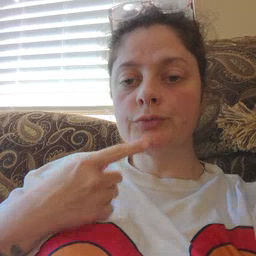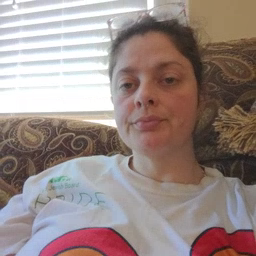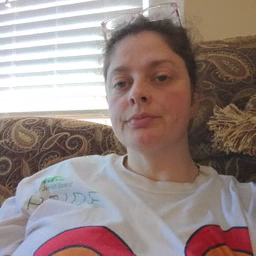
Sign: chin